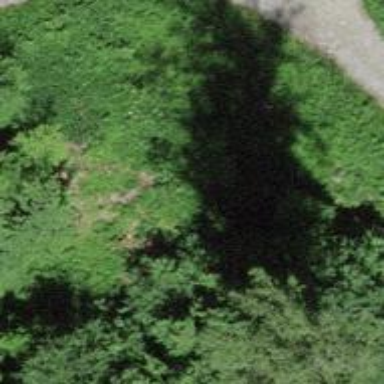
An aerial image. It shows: Path.